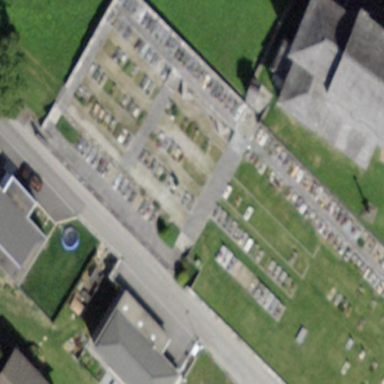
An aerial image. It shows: Cemetery.